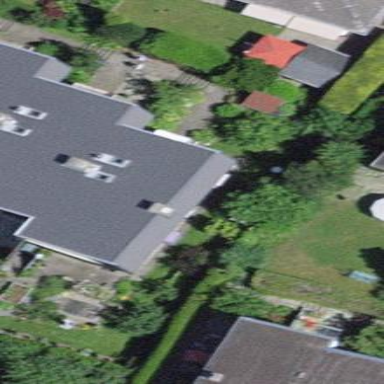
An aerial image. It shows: Simple house.